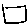
Label: square